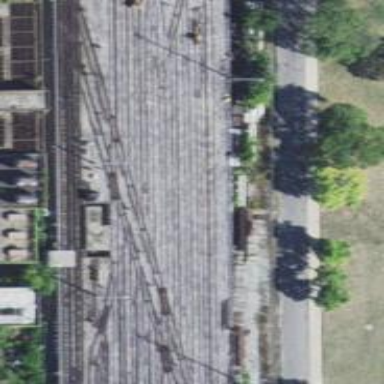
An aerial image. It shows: Bridge over electrified rail tracks leading to yard.